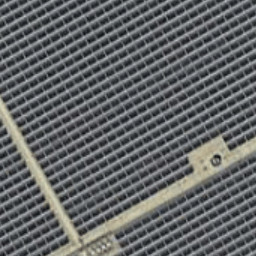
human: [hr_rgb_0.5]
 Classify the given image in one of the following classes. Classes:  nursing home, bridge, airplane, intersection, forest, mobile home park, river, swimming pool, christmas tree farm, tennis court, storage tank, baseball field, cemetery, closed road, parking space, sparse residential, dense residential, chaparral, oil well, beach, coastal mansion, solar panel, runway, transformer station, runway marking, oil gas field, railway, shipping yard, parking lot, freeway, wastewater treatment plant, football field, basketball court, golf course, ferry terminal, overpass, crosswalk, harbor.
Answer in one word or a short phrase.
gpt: solar panel